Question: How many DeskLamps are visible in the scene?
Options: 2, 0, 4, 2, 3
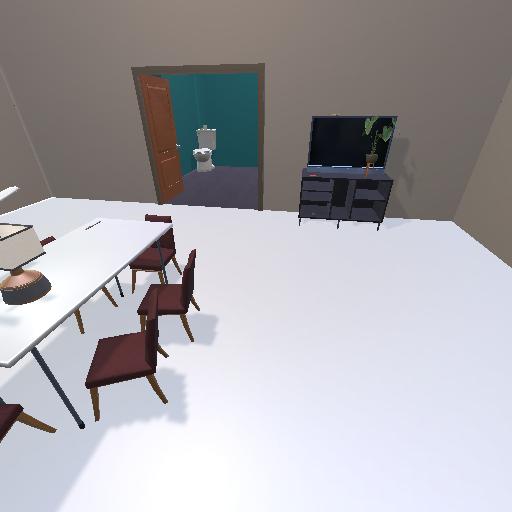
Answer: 2